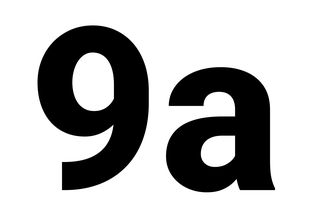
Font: Roboto_ExtraBold